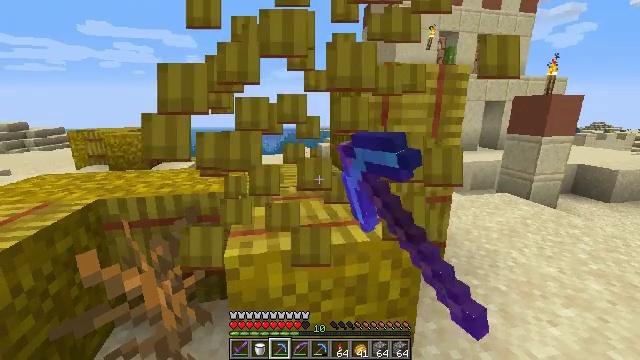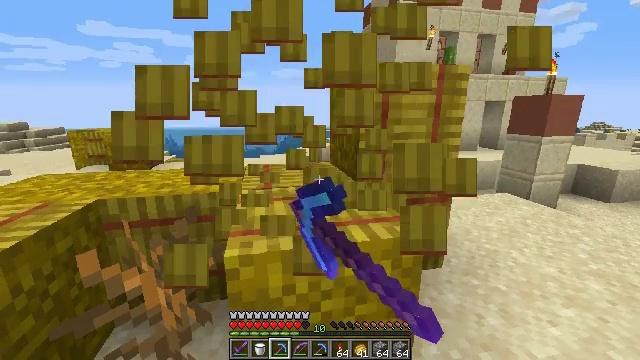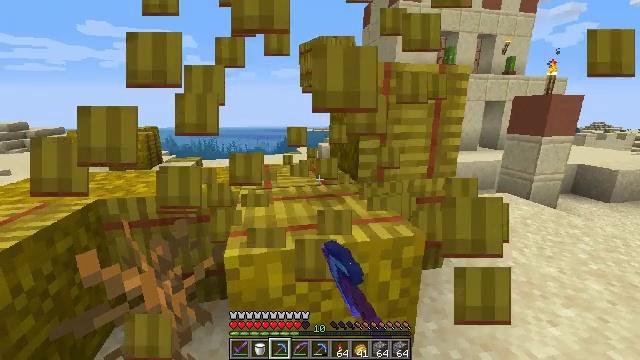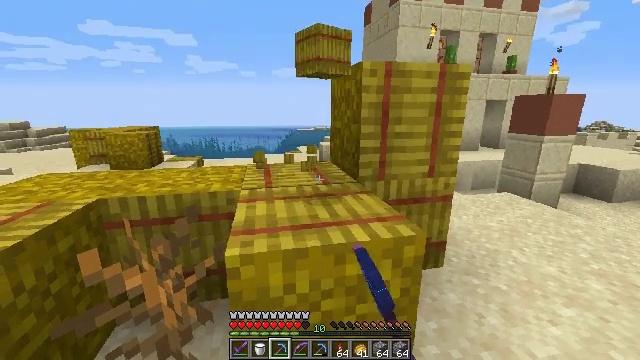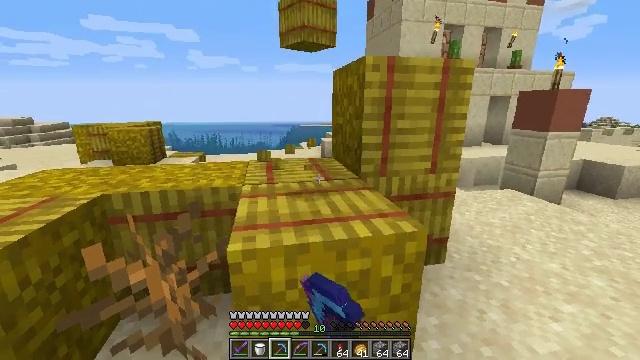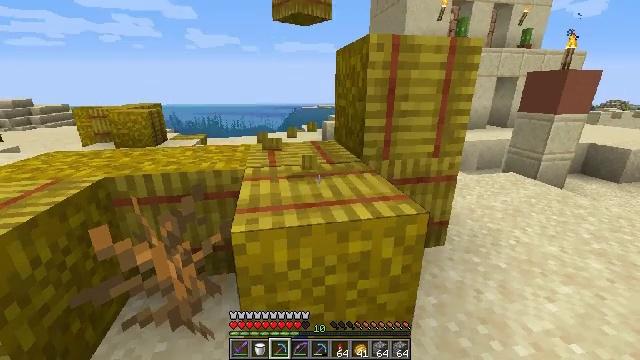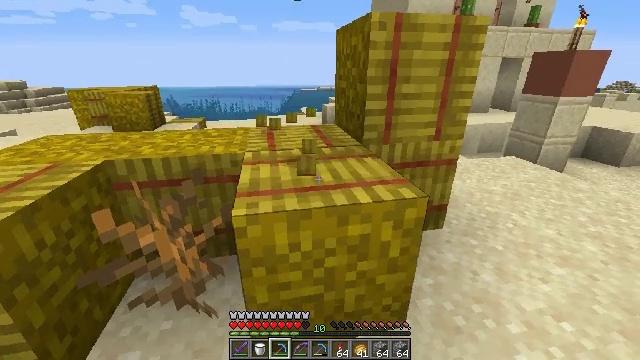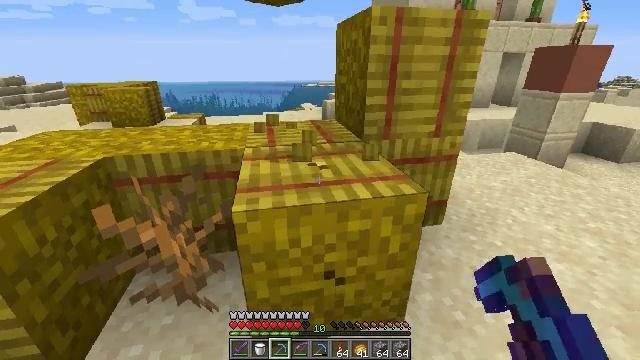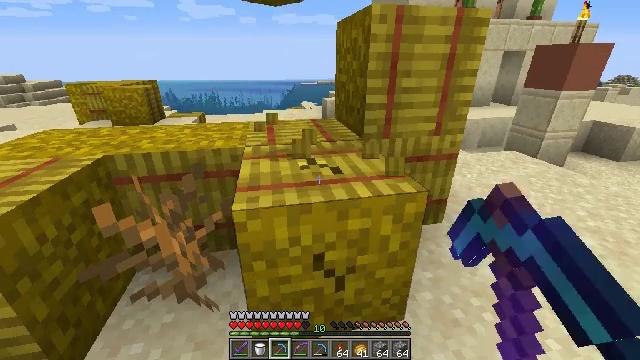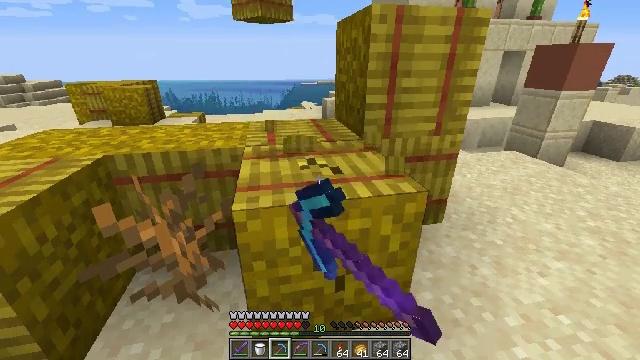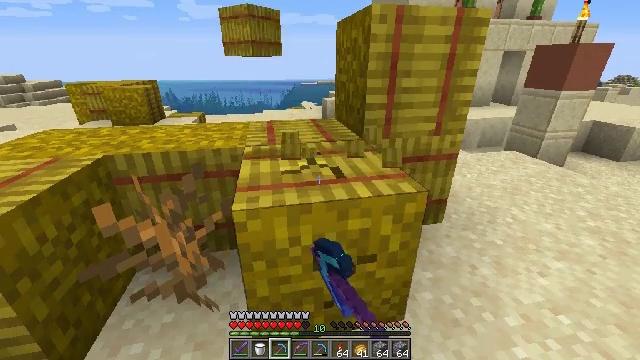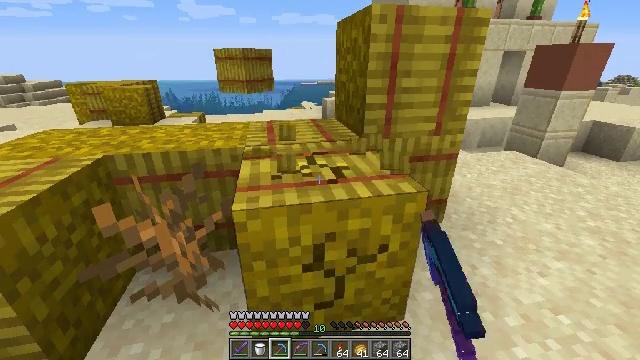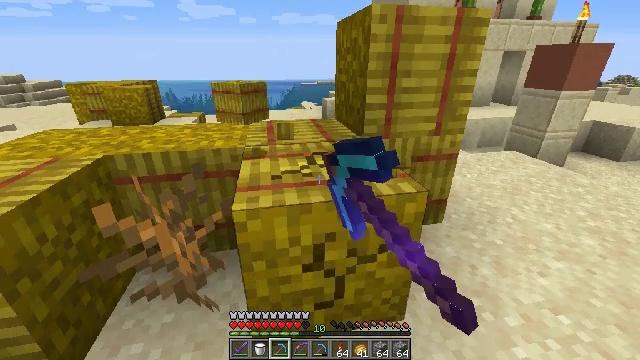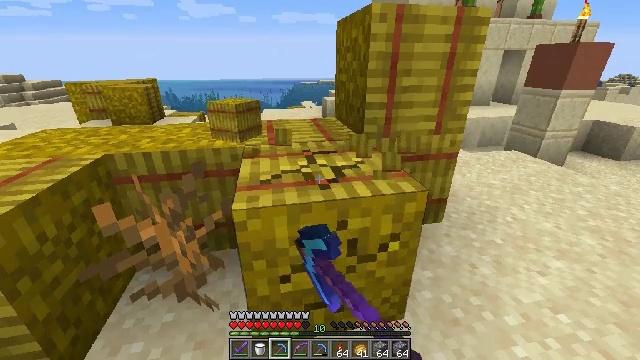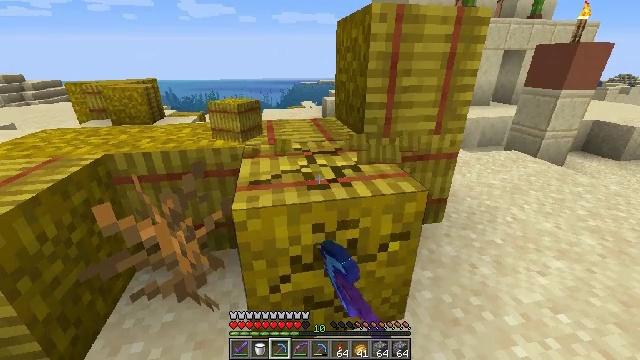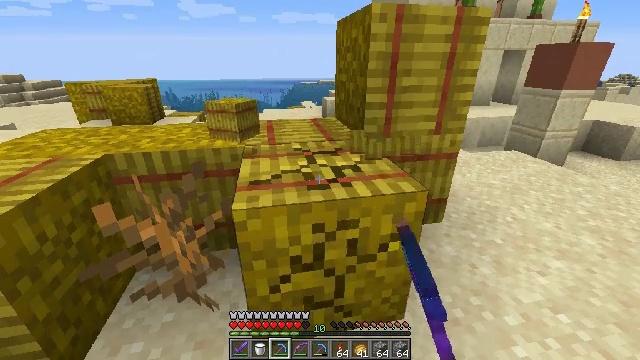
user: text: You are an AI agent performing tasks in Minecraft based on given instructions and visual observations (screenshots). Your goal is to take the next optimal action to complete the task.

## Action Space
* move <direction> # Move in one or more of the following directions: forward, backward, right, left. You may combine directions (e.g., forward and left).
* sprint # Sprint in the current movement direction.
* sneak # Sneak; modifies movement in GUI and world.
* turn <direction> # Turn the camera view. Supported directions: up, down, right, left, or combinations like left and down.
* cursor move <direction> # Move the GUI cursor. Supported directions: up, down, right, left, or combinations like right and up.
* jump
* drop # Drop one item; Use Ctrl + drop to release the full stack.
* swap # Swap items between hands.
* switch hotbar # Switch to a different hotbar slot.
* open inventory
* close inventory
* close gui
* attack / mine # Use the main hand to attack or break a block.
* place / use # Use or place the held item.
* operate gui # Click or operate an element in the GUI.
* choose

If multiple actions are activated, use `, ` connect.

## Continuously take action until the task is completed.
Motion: motion action
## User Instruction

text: Mine a hay block from the field.
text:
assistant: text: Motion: attack / mine
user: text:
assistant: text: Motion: attack / mine
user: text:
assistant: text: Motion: attack / mine
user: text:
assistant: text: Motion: attack / mine
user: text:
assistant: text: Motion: turn down, attack / mine
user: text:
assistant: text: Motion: turn down, attack / mine
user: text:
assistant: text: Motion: attack / mine
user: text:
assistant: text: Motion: attack / mine
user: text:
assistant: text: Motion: attack / mine
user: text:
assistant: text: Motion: attack / mine
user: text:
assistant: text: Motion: attack / mine
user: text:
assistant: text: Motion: attack / mine
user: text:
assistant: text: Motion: attack / mine
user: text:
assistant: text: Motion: attack / mine
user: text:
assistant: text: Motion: attack / mine
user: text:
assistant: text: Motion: attack / mine
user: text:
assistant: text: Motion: attack / mine
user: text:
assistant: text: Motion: attack / mine
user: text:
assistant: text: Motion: attack / mine
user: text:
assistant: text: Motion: attack / mine
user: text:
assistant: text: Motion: attack / mine
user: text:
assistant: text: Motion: attack / mine
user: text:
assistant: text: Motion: attack / mine
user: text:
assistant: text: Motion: move forward, attack / mine
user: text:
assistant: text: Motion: attack / mine